Field crop: tomato
Growth stage: 1
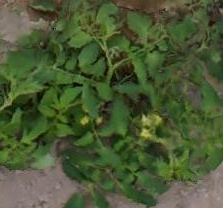
Species: tomato